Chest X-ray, PA view. Patient: 64 years old, sex M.
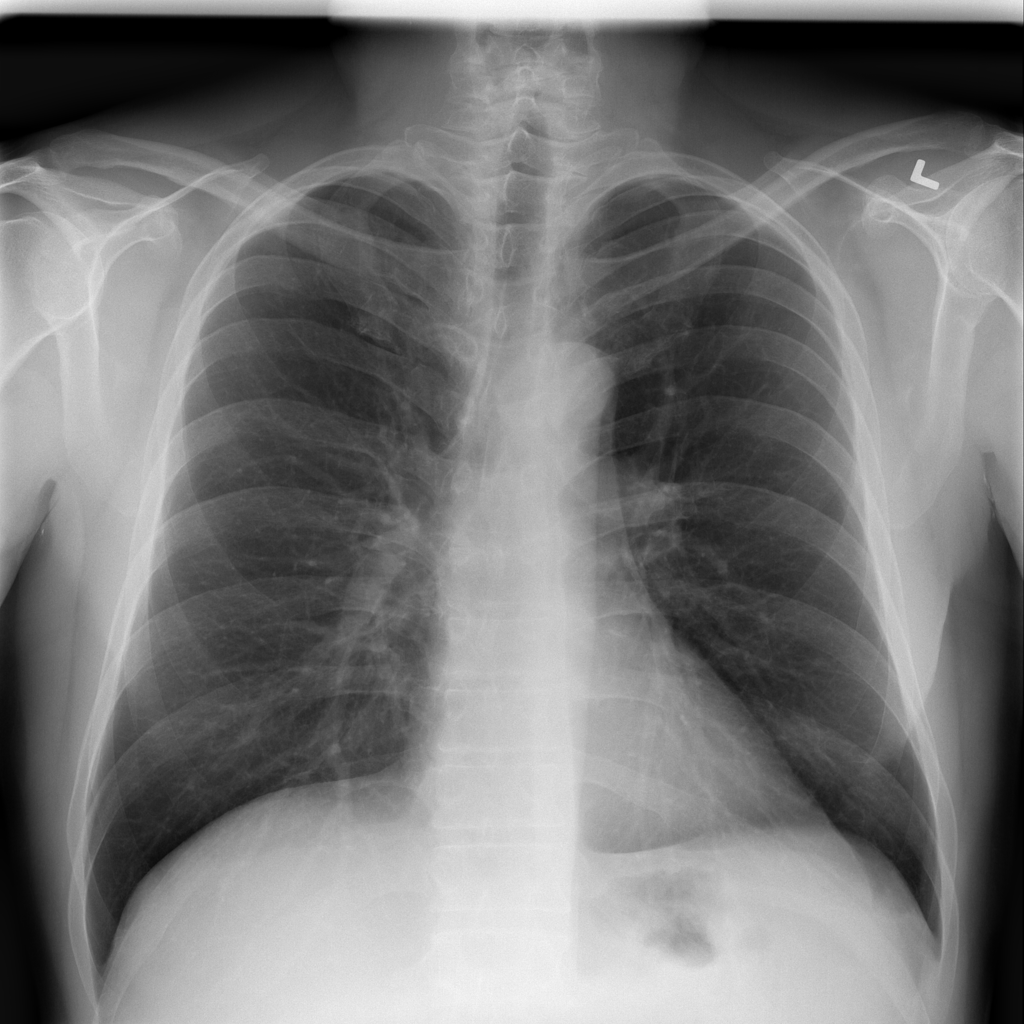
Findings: No Finding